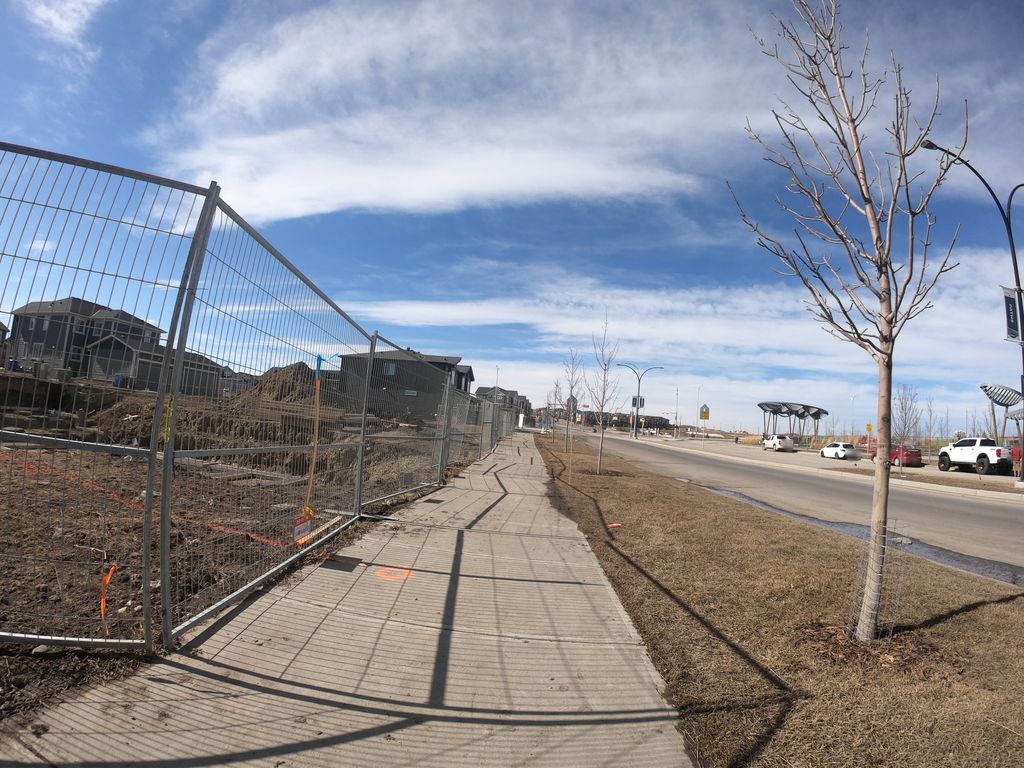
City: calgary